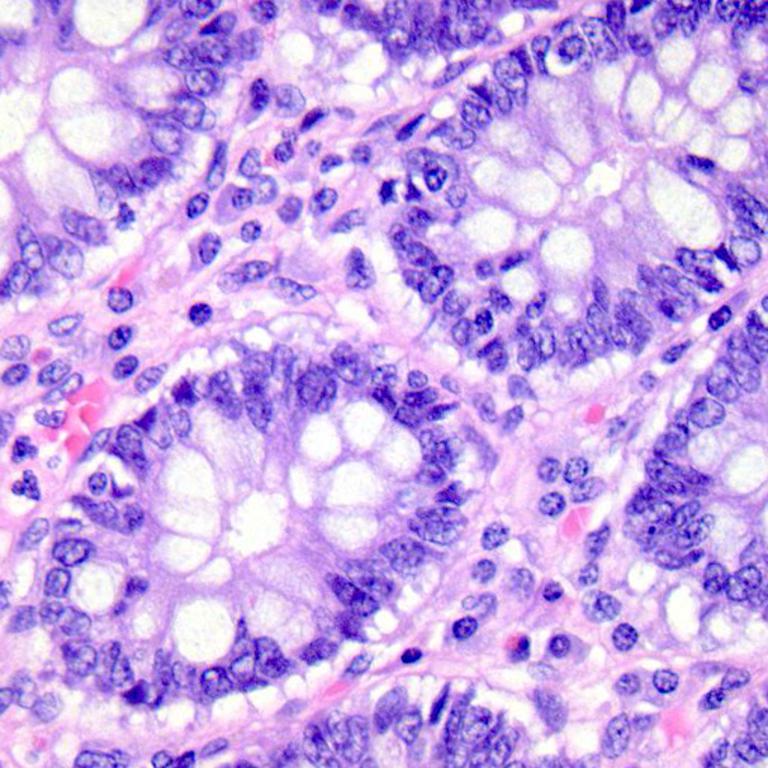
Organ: colon
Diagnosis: benign